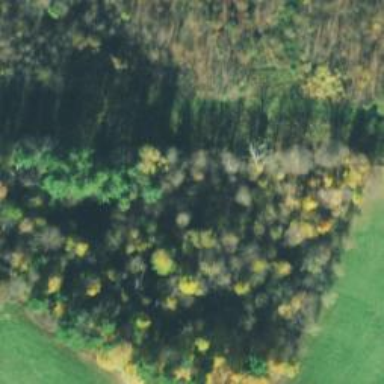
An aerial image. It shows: Serene woodland landscape.